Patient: sex F, age 67
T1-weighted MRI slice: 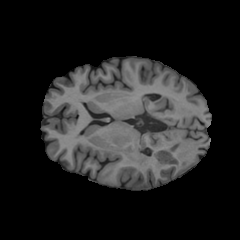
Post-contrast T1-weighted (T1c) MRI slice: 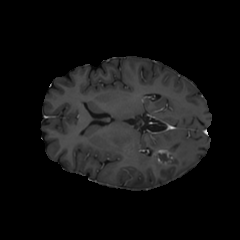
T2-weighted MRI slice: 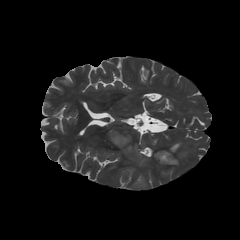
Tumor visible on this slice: yes
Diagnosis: Glioblastoma, IDH-wildtype
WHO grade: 4